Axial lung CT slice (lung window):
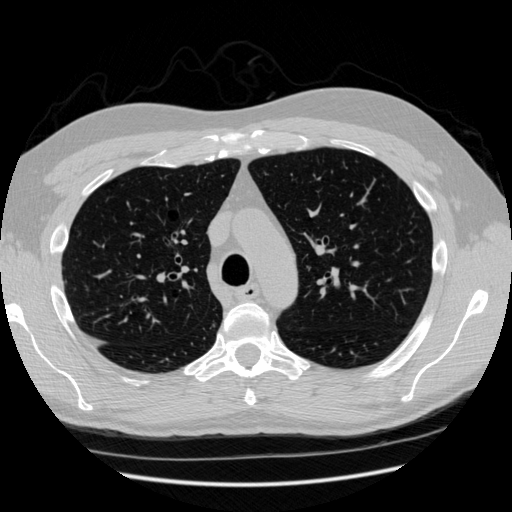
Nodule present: no